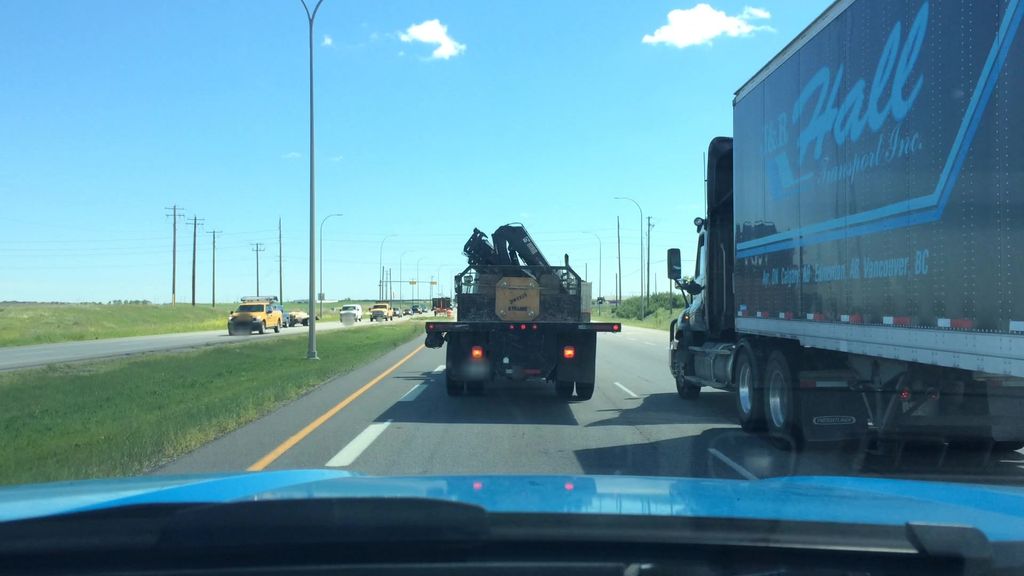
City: calgary